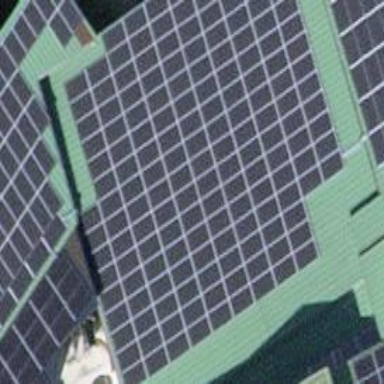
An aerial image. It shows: Solar power generator using photovoltaic method with solar photovoltaic panel types.